Question:
Here is my coverflow with drawables :(
This is my Image Adapter Code
'''
/** The Constant IMAGE_RESOURCE_IDS. */
private static final List<Integer> IMAGE_RESOURCE_IDS = new ArrayList<Integer>(DEFAULT_LIST_SIZE);
/** The Constant DEFAULT_RESOURCE_LIST. */
private static final int[] DEFAULT_RESOURCE_LIST = {
R.drawable.promo_blue_bg_medium,
R.drawable.promo_green_bg_medium,
R.drawable.flow,
R.drawable.promo_yellow_bg_medium,
R.drawable.promo_black_bg_medium ,
};
/** The bitmap map. */
private final Map<Integer, WeakReference<Bitmap>> bitmapMap = new HashMap<Integer, WeakReference<Bitmap>>();
private final Context context;
/**
* Creates the adapter with default set of resource images.
*
* @param context
* context
*/
public ResourceImageAdapter(final Context context) {
super();
this.context = context;
setResources(DEFAULT_RESOURCE_LIST);
}
/**
* Replaces resources with those specified.
*
* @param resourceIds
* array of ids of resources.
*/
public final synchronized void setResources(final int[] resourceIds) {
String ExternalStorageDirectoryPath = Environment
.getExternalStorageDirectory()
.getAbsolutePath();
String targetPath = Environment.getExternalStoragePublicDirectory(Environment.DIRECTORY_PICTURES).getAbsolutePath() + "/CamWay/";
File targetDirector = new File(targetPath);
IMAGE_RESOURCE_IDS.clear();
for (final int resourceId : resourceIds) {
IMAGE_RESOURCE_IDS.add(resourceId);
}
notifyDataSetChanged();
}
/*
* (non-Javadoc)
*
* @see android.widget.Adapter#getCount()
*/
@Override
public synchronized int getCount() {
return IMAGE_RESOURCE_IDS.size();
}
/*
* (non-Javadoc)
*
* @see pl.polidea.coverflow.AbstractCoverFlowImageAdapter#createBitmap(int)
*/
@Override
protected Bitmap createBitmap(final int position) {
Log.v(TAG, "creating item " + position);
final Bitmap bitmap = ((BitmapDrawable) context.getResources().getDrawable(IMAGE_RESOURCE_IDS.get(position)))
.getBitmap();
bitmapMap.put(position, new WeakReference<Bitmap>(bitmap));
return bitmap;
}
'''
}
You see,5 drawable listed above.I wanna load 5 last added images from folder.How can i add sdcard images to that code.
I'm trying to showing 5 last taken photos with coverflow.
I hope somebody can help me.
EDIT(last code):
'''
public class ResourceImageAdapter extends AbstractCoverFlowImageAdapter {
//Dosya alimi baslangic
public class ImageAdapter extends BaseAdapter {
private Context mContext;
ArrayList<String> itemList = new ArrayList<String>();
public ImageAdapter(Context c) {
mContext = c;
}
void add(String path){
itemList.add(path);
}
@Override
public int getCount() {
return itemList.size();
}
@Override
public Object getItem(int position) {
// TODO Auto-generated method stub
return itemList.get(position);
}
@Override
public long getItemId(int position) {
// TODO Auto-generated method stub
return 0;
}
@Override
public View getView(int position, View convertView, ViewGroup parent) {
ImageView imageView;
if (convertView == null) { // if it's not recycled, initialize some attributes
imageView = new ImageView(mContext);
imageView.setLayoutParams(new GridView.LayoutParams(220, 220));
imageView.setScaleType(ImageView.ScaleType.CENTER_CROP);
imageView.setPadding(8, 8, 8, 8);
} else {
imageView = (ImageView) convertView;
}
Bitmap bm = decodeSampledBitmapFromUri(itemList.get(position), 220, 220);
imageView.setImageBitmap(bm);
return imageView;
}
public Bitmap decodeSampledBitmapFromUri(String path, int reqWidth, int reqHeight) {
Bitmap bm = null;
// First decode with inJustDecodeBounds=true to check dimensions
final BitmapFactory.Options options = new BitmapFactory.Options();
options.inJustDecodeBounds = true;
BitmapFactory.decodeFile(path, options);
// Calculate inSampleSize
options.inSampleSize = calculateInSampleSize(options, reqWidth, reqHeight);
// Decode bitmap with inSampleSize set
options.inJustDecodeBounds = false;
bm = BitmapFactory.decodeFile(path, options);
return bm;
}
public int calculateInSampleSize(
BitmapFactory.Options options, int reqWidth, int reqHeight) {
// Raw height and width of image
final int height = options.outHeight;
final int width = options.outWidth;
int inSampleSize = 1;
if (height > reqHeight || width > reqWidth) {
if (width > height) {
inSampleSize = Math.round((float)height / (float)reqHeight);
} else {
inSampleSize = Math.round((float)width / (float)reqWidth);
}
}
return inSampleSize;
}
}
ImageAdapter myImageAdapter;
//Burasi Dosya alimi bitimi
/** The Constant TAG. */
private static final String TAG = ResourceImageAdapter.class.getSimpleName();
/** The Constant DEFAULT_LIST_SIZE. */
private static final int DEFAULT_LIST_SIZE = 20;
/** The Constant IMAGE_RESOURCE_IDS. */
private static final List<Integer> IMAGE_RESOURCE_IDS = new ArrayList<Integer>(DEFAULT_LIST_SIZE);
/** The Constant DEFAULT_RESOURCE_LIST. */
private static final int[] DEFAULT_RESOURCE_LIST = {
R.drawable.promo_blue_bg_medium,
R.drawable.promo_green_bg_medium,
R.drawable.flow,
R.drawable.promo_yellow_bg_medium,
R.drawable.promo_black_bg_medium ,
};
private String[] mFileStrings;
ArrayList<String> f = new ArrayList<String>();
public void getFromSdcard()
{
File file= new File(Environment.getExternalStoragePublicDirectory(Environment.DIRECTORY_PICTURES).getAbsolutePath() ,"CamWay");
if (file.isDirectory())
{
File[] listFile = file.listFiles();//get list of filess
mFileStrings = new String[listFile.length];
for (int i = 0; i < listFile.length; i++)
{
mFileStrings[i] = listFile[i].getAbsolutePath();
f.add(listFile[i].getAbsolutePath());//add path of files to array list
System.out.println("...................................."+mFileStrings[i]);
}
}
}
/** The bitmap map. */
private final Map<Integer, WeakReference<Bitmap>> bitmapMap = new HashMap<Integer, WeakReference<Bitmap>>();
private final Context context;
/**
* Creates the adapter with default set of resource images.
*
* @param context
* context
*/
public ResourceImageAdapter(final Context context) {
super();
this.context = context;
setResources(DEFAULT_RESOURCE_LIST);
}
/**
* Replaces resources with those specified.
*
* @param resourceIds
* array of ids of resources.
*/
public final synchronized void setResources(final int[] resourceIds) {
String ExternalStorageDirectoryPath = Environment
.getExternalStorageDirectory()
.getAbsolutePath();
String targetPath = Environment.getExternalStoragePublicDirectory(Environment.DIRECTORY_PICTURES).getAbsolutePath() + "/CamWay/";
File targetDirector = new File(targetPath);
IMAGE_RESOURCE_IDS.clear();
for (final int resourceId : resourceIds) {
IMAGE_RESOURCE_IDS.add(resourceId);
}
notifyDataSetChanged();
}
/*
* (non-Javadoc)
*
* @see android.widget.Adapter#getCount()
*/
@Override
public synchronized int getCount() {
return IMAGE_RESOURCE_IDS.size();
}
/*
* (non-Javadoc)
*
* @see pl.polidea.coverflow.AbstractCoverFlowImageAdapter#createBitmap(int)
*/
@Override
protected Bitmap createBitmap(final int position) {
Log.v(TAG, "creating item " + position);
final Bitmap bitmap = BitmapFactory.decodeFile(f.get(position));
bitmapMap.put(position, new WeakReference<Bitmap>(bitmap));
return bitmap;
}
}
'''
EDIT 2 :
it starts and then shows 3 items from beginning .when i try look 4+ item ,it stops.
this is code -- 'getFromSdcard() ; int size= f.size()-5; //get the size of arraylist then decrease it by 5 //then loop from that point to your arraylist size //to get the last 5 items in the list for(int j=size;j<f.size();j++) { System.out.println("Position = "+j); System.out.println("Path of files"+f.get(j)); } final Bitmap bitmap = BitmapFactory.decodeFile(f.get(position)); bitmapMap.put(position, new WeakReference<Bitmap>(bitmap)); return bitmap;'
'''
04-06 21:41:05.013: E/AndroidRuntime(11217): at com.project.smyrna.camway.ResourceImageAdapter.createBitmap(ResourceImageAdapter .java:152)
'''
--line is 'final Bitmap bitmap = BitmapFactory.decodeFile(f.get(position));'
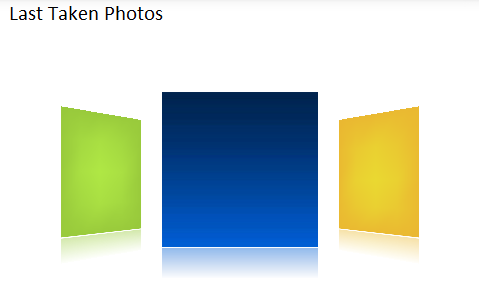
Answer: '''
private String[] mFileStrings;
ArrayList<String> f = new ArrayList<String>();
public void getFromSdcard()
{
File file= new File(android.os.Environment.getExternalStorageDirectory(),"Your Sdcard");
if (file.isDirectory())
{
listFile = file.listFiles();//get list of files
for (int i = listFile.length-5; i < listFile.length; i++)
{
//get the length decrease it 5 . loop to last
mFileStrings[i] = listFile[i].getAbsolutePath();
f.add(listFile[i].getAbsolutePath());//add path of files to array list
System.out.println("...................................."+mFileStrings[i]);
}
}
}
'''
You can get the path of files under a folder in your sdcard. But make sure the sdcard folder does not have other file formats. Then pass the arraylist to your adapter to display the same in coverflow
To filter files that are .png you can use the below
'''
File dir= new File(android.os.Environment.getExternalStorageDirectory());
'''
Then call
'''
walkdir(dir);
ArrayList<String> filepath= new ArrayList<String>();//contains list of all files ending with
public void walkdir(File dir) {
String Patternpng = ".png";
File listFile[] = dir.listFiles();
if (listFile != null) {
for (int i = 0; i < listFile.length; i++) {
if (listFile[i].isDirectory()) {
walkdir(listFile[i]);
} else {
if (listFile[i].getName().endsWith(Patternpng)){
//Do what ever u want
filepath.add( listFile[i].getAbsolutePath());
}
}
}
}
}
'''
From the comment made i assume you need to display last 5 items from your sdcard folder
'''
int size= f.size()-5;
//get the size of arraylist then decrease it by 5
//then loop from that point to your arraylist size
//to get the last 5 items in the list
for(int j=size;j<f.size();j++)
{
System.out.println("Position = "+j);
System.out.println("Path of files"+f.get(j));
}
'''
Your adapter
'''
public class MyAdapter extends AbstractCoverFlowImageAdapter {
@Override
public int getCount() {
// TODO Auto-generated method stub
return f.size();
}
@Override
public Object getItem(int position) {
// TODO Auto-generated method stub
return position;
}
@Override
public long getItemId(int position) {
// TODO Auto-generated method stub
return 0;
}
public View getView(int position, View convertView, ViewGroup parent) {
//inflate layout
//do something
//use the edit 2 to get last 5 items in the arraylist.
ImageView image=(ImageView)vi.findViewById(R.id.ivv);
Bitmap b = BitmapFactory.decodeFile(f.get(position));
image.setImageBitmap(b);
}
}
'''
UPDATE:
1. Add only last 5 file paths to your arraylist f in getFromSdcard()
2. Your listview item count is f.size()
3. To get the paths you can use f.get(position) in getview().
In getFromSdcard()
'''
for (int i = listFile.length-5; i < listFile.length; i++)
// add only last 5 file paths from your folder
'''
In your adapter
'''
@Override
public int getCount() {
// TODO Auto-generated method stub
return f.size();
}
'''
In getView
'''
ImageView image=(ImageView)vi.findViewById(R.id.ivv);
Bitmap b = BitmapFactory.decodeFile(f.get(position));
image.setImageBitmap(b);
'''